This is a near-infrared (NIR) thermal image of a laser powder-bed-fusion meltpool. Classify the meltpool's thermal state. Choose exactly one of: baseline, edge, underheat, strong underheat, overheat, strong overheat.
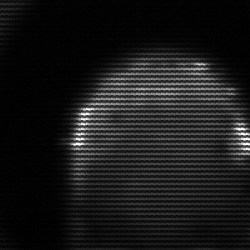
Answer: edge